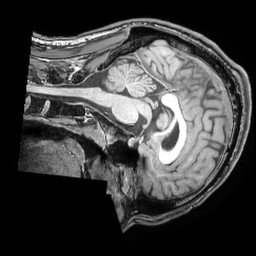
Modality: T1w
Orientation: sagittal
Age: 26
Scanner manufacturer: philips
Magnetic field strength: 3 T
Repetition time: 0.007 s
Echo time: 0.003501 s